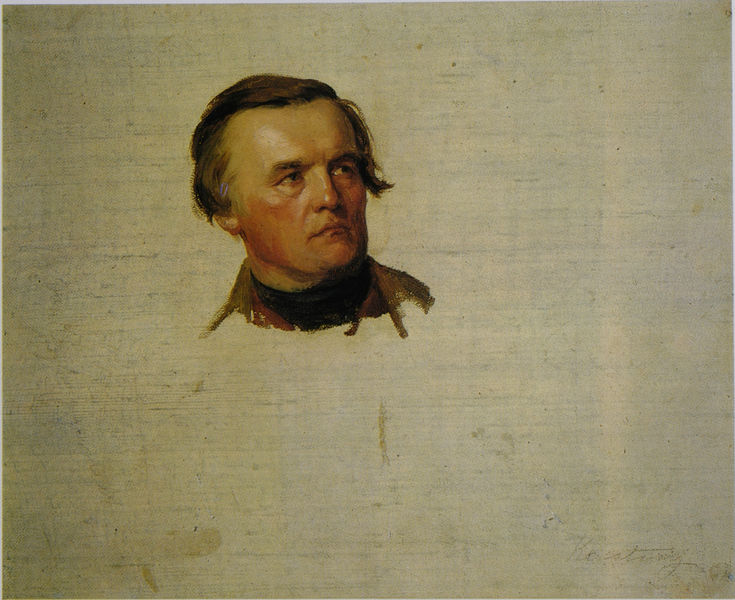
Titel: Männliche Kopfstudie
Künstler: Georg Friedrich Kersting
Standort: Leipzig
Institution: Museum der Bildenden Künste
Schlagwörter: blau, gemälde, hand, kopf, körper, mann, schatten, weiß, gelb, grün, ocker, ausschnitt, braun, frisur, grau, haar, hell, hintergrund, licht, mund, nase, ohr, orange, profil, schwarz, skizze, stirn, zeichnung, blick, rot, beige, malerei, alt, augen, gesicht, haupt, inkarnat, kragen, rembrandt, bildnis, hals, portrait, porträt, signatur, öl, haare, blatt, augenbrauen, brünett, kinn, lippen, locke, ohren, rouge, scheitel, schulter, traurig, wangen, papier, studie, backen, leer, leere, kahl, hohe, oil, red, white, black, collar, face, gray, grey, hair, nose, painting, yellow, detail, ernst, seitenscheitel, streng, brauen, glanz, halstuch, looking, pink, glänzend, brown, dreiviertelansicht, wange, gehrock, tränensäcke, kurze haare, make up, collage, foto, punkte, druck, stich, mundwinkel, hohe stirn, leinwand, mürrisch, strähne, geheimratsecken, kurz, fleck, fragment, pergament, profile, halbprofil, rasiert, man, skin, backe, ear, head, erscheinung, frei, skeptisch, eyes, naturalistisch, drawing, paper, ausriss, fragend, fragmentarisch, freie fläche, kopfstudie, männerkopf, nasenspitze, nasolapialfalten, röte, schlieren, speckig, stren, unfertig, bust, gaze, color, shadow, brow, chin, coat, fabric, mouth, realism, cartoon, sketch, brau, jacket, middle aged, person, human, blush, cheeks, neck, teil, draft, rträt, art, srudie, bald, study, thinking, unvollständig, geischt, rote wangen, eye, legs, rose, lips, shoulders, stare, blic, canvas, paint, cheek, staring, tan, forehead, shirt, anger, farbzeichnung, short, painted, missing, serious, leiwand, bedacht, unfinished, frown, linen, studi, european, incomplete, sadness, real, überlegt, turtleneck, frisst buchstaben, 1800, brunette, blick nach reichts, braunen augen, nur kopf und schulter, halbes ohr, brows, throat, somber, signed, parchment, acryllic, half, lnase, looking away, mr, flushed, intent, leinen, bodyless, defiance, three quarters, ey, keating